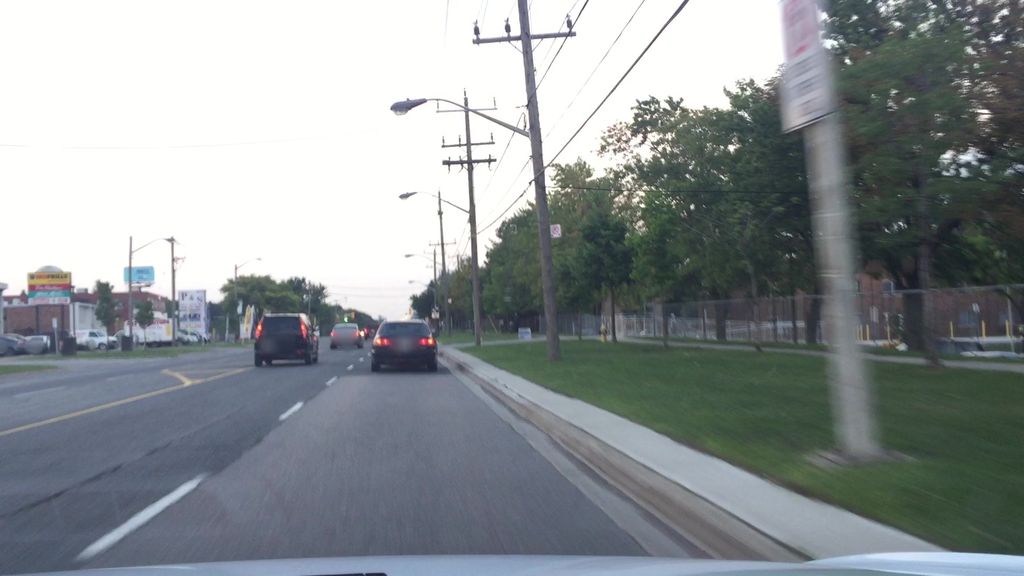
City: toronto